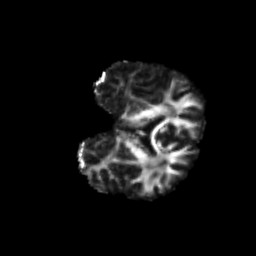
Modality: FA
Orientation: coronal
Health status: ill
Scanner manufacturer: siemens
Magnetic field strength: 3 T
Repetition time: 6.7 s
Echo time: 0.1 s